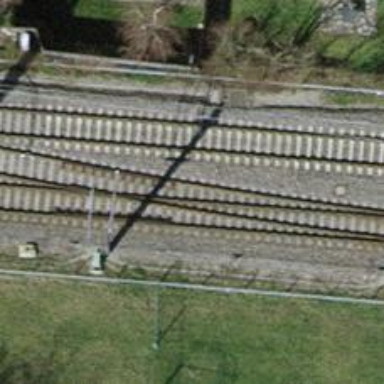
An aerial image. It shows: Single-track railway siding with electrified contact lines.